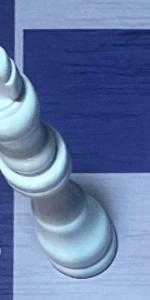
Label: King_White